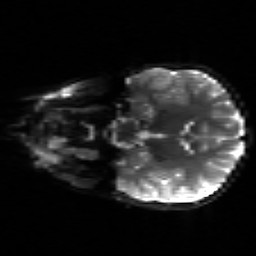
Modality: sbref
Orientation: coronal
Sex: female
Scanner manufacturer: siemens
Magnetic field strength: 3 T
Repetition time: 5 s
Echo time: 0.071 s